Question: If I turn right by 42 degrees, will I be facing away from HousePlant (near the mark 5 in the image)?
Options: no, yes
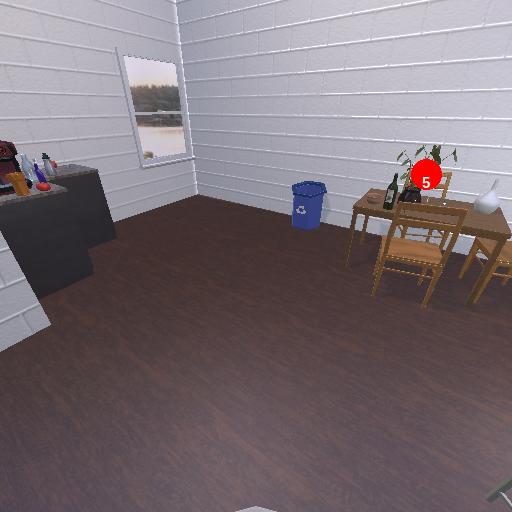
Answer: no